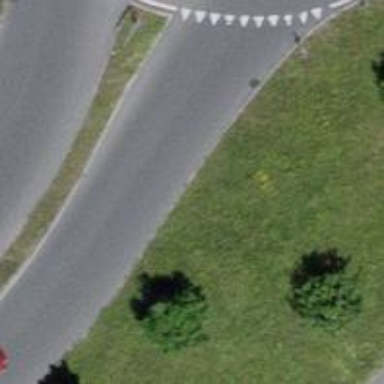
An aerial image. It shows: Asphalt residential road with dedicated cycle lane.